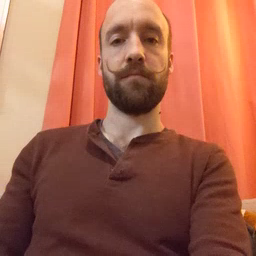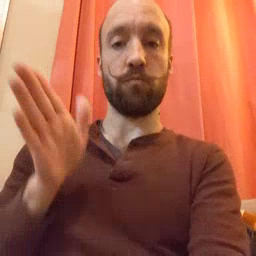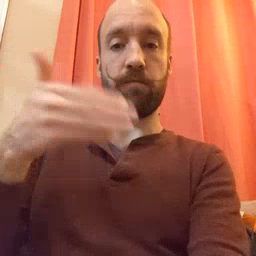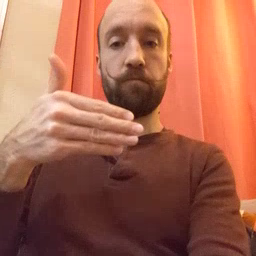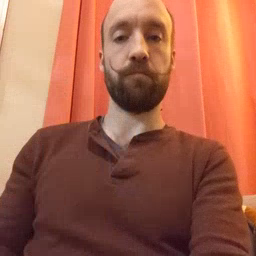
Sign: room